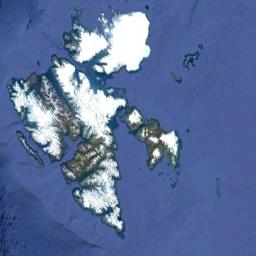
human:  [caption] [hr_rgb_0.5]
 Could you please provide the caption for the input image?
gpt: The island is surrounded by water .

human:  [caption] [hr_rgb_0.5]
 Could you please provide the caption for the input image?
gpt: The archipelago has some islands of different sizes and some snow covered the archipelago .

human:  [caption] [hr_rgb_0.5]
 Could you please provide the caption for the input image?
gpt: A large island covered with snow is surrounded by blue water .

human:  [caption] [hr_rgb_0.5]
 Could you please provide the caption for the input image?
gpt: The island is like a sock .

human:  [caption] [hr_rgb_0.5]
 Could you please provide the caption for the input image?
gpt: There are group of white islands on a blue sea .